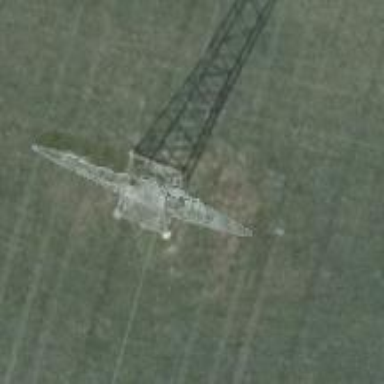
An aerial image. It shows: Power tower.